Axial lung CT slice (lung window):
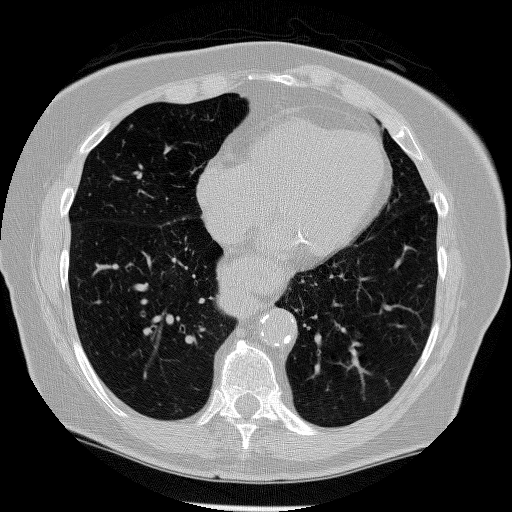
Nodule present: no